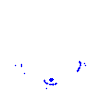
Particle: proton